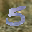
Label: 5